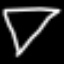
Label: diamond